Question: I'm trying to insert an image into a paragraph that would look like the ball in this image:
.
I'm using Bootstrap if that matters.
I've been playing around using
'''
<div class="col-md-8 col-xs 8">
<h1><?php echo $config["First"]["Title"];?></h1>
<p><?php echo $config["First"]["Text"];?></p>
<?php echo '<img src="img/ball.png" class="img" style="
float: right;
position: relative;
">';?>
</div>
'''
This what I've been come up yet, but it just goes below the text, doesn't go inline.
This is the CSS for p tag:
'''
p {
color: rgba( 180, 180, 180, 1 );
position: relative;
float: left;
}
'''
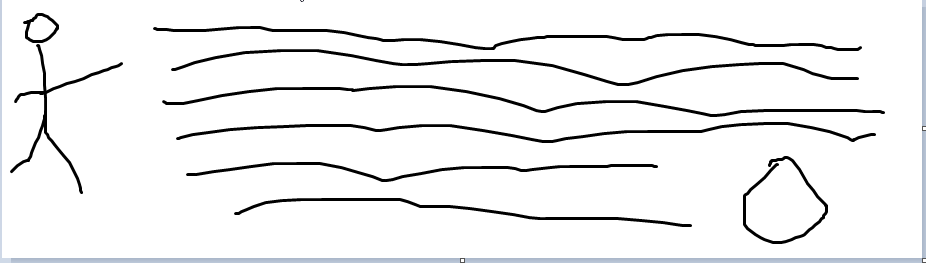
Answer: As stated before, you need to move the floated image to earlier in the text. Here's a working codepen: <URL>
'''
<section id="first" class="first-section">
<div class="container">
<div class="row">
<div class="col-md-4 col-xs 4">
<img src="http://placekitten.com/200/300" class="img-responsive" style="
width: 100px; float: left;
">
</div>
<div class="col-md-8 col-xs 8">
<h1>Title field here</h1>
<p>Lorem ipsum dolor sit amet, consectetur adipiscing elit. Etiam tincidunt risus sagittis, molestie sapien vitae, finibus libero. Nunc ac elit pharetra, semper urna in, mollis nulla. Donec eget vehicula libero. Suspendisse porttitor diam at tellus placerat pharetra. Donec suscipit, ligula vitae auctor vulputate, risus erat pretium leo, ut laoreet libero sem in sem. Quisque et massa fermentum, molestie lacus et, auctor risus. Duis pretium lacinia massa, a semper justo gravida quis. Integer non arcu lectus. Ut vulputate et ipsum et molestie. Donec id iaculis justo. Praesent leo lacus, posuere id ligula at, semper volutpat magna. Suspendisse id laoreet erat, tempus commodo neque. Pellentesque dignissim laoreet vestibulum. Vivamus laoreet tristique commodo. Curabitur vestibulum rutrum urna nec lacinia.</p>
<p><img src="http://placekitten.com/200/300" class="img" style="
display: inline-block;
position: relative;
float: right;
width: 150px;
">Praesent a scelerisque augue. Nulla gravida mauris a mauris malesuada, et facilisis justo maximus. Praesent convallis gravida molestie. Morbi dignissim felis a urna egestas tristique. Nulla facilisi. Cras ipsum lorem, interdum non mi et, convallis molestie diam. Vivamus pellentesque fringilla est sit amet tempor. Sed vulputate, eros non aliquet feugiat, lectus urna laoreet arcu, quis malesuada sapien eros ut est. Ut scelerisque faucibus commodo. In finibus accumsan augue quis blandit. Phasellus maximus urna arcu, vitae malesuada risus rutrum a. Nam non augue eget metus varius pretium vitae ut turpis. Integer non elit odio. Nullam nec fermentum ante, sit amet mattis turpis. Maecenas felis lectus, semper sed leo ut, ullamcorper placerat orci.
</p>
<p> Nam iaculis interdum urna, at varius turpis vulputate id. Nulla eu odio eros. Class aptent taciti sociosqu ad litora torquent per conubia nostra, per inceptos himenaeos. In et suscipit nisl. Curabitur eu faucibus tortor. Proin eget lorem at lectus fringilla porta quis nec dolor. Curabitur metus arcu, ullamcorper ac gravida nec, tristique suscipit lorem. Donec auctor sodales risus eu fermentum.</p>
</div>
</div>
</div>
</section>
'''
For more in-depth information on floats, see: <URL>